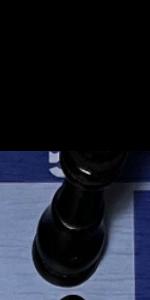
Label: King_Black